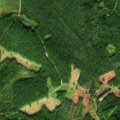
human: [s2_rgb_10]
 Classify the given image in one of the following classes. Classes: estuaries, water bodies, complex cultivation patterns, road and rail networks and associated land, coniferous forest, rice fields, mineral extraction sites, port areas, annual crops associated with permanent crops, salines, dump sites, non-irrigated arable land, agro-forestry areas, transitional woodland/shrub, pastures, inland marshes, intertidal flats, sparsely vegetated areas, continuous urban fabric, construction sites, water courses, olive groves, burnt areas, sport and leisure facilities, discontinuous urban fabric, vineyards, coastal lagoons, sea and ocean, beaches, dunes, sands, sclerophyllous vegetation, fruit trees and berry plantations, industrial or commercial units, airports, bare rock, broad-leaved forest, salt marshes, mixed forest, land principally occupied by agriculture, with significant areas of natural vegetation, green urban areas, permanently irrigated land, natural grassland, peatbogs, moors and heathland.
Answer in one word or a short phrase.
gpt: coniferous forest, mixed forest